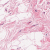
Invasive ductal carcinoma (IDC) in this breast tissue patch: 0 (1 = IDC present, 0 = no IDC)